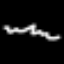
Label: squiggle